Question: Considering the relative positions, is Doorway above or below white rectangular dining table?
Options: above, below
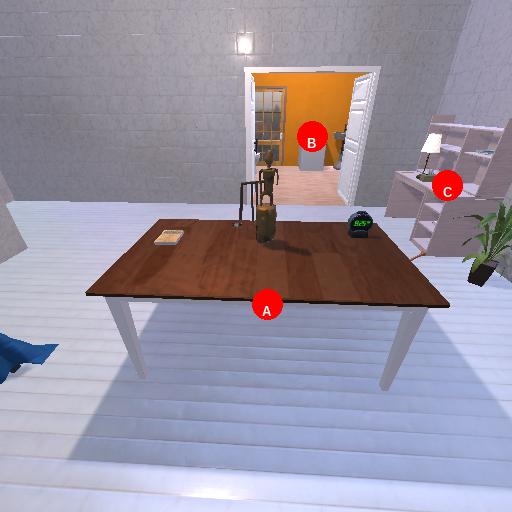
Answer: above